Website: ulta-beauty
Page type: customer-info-address
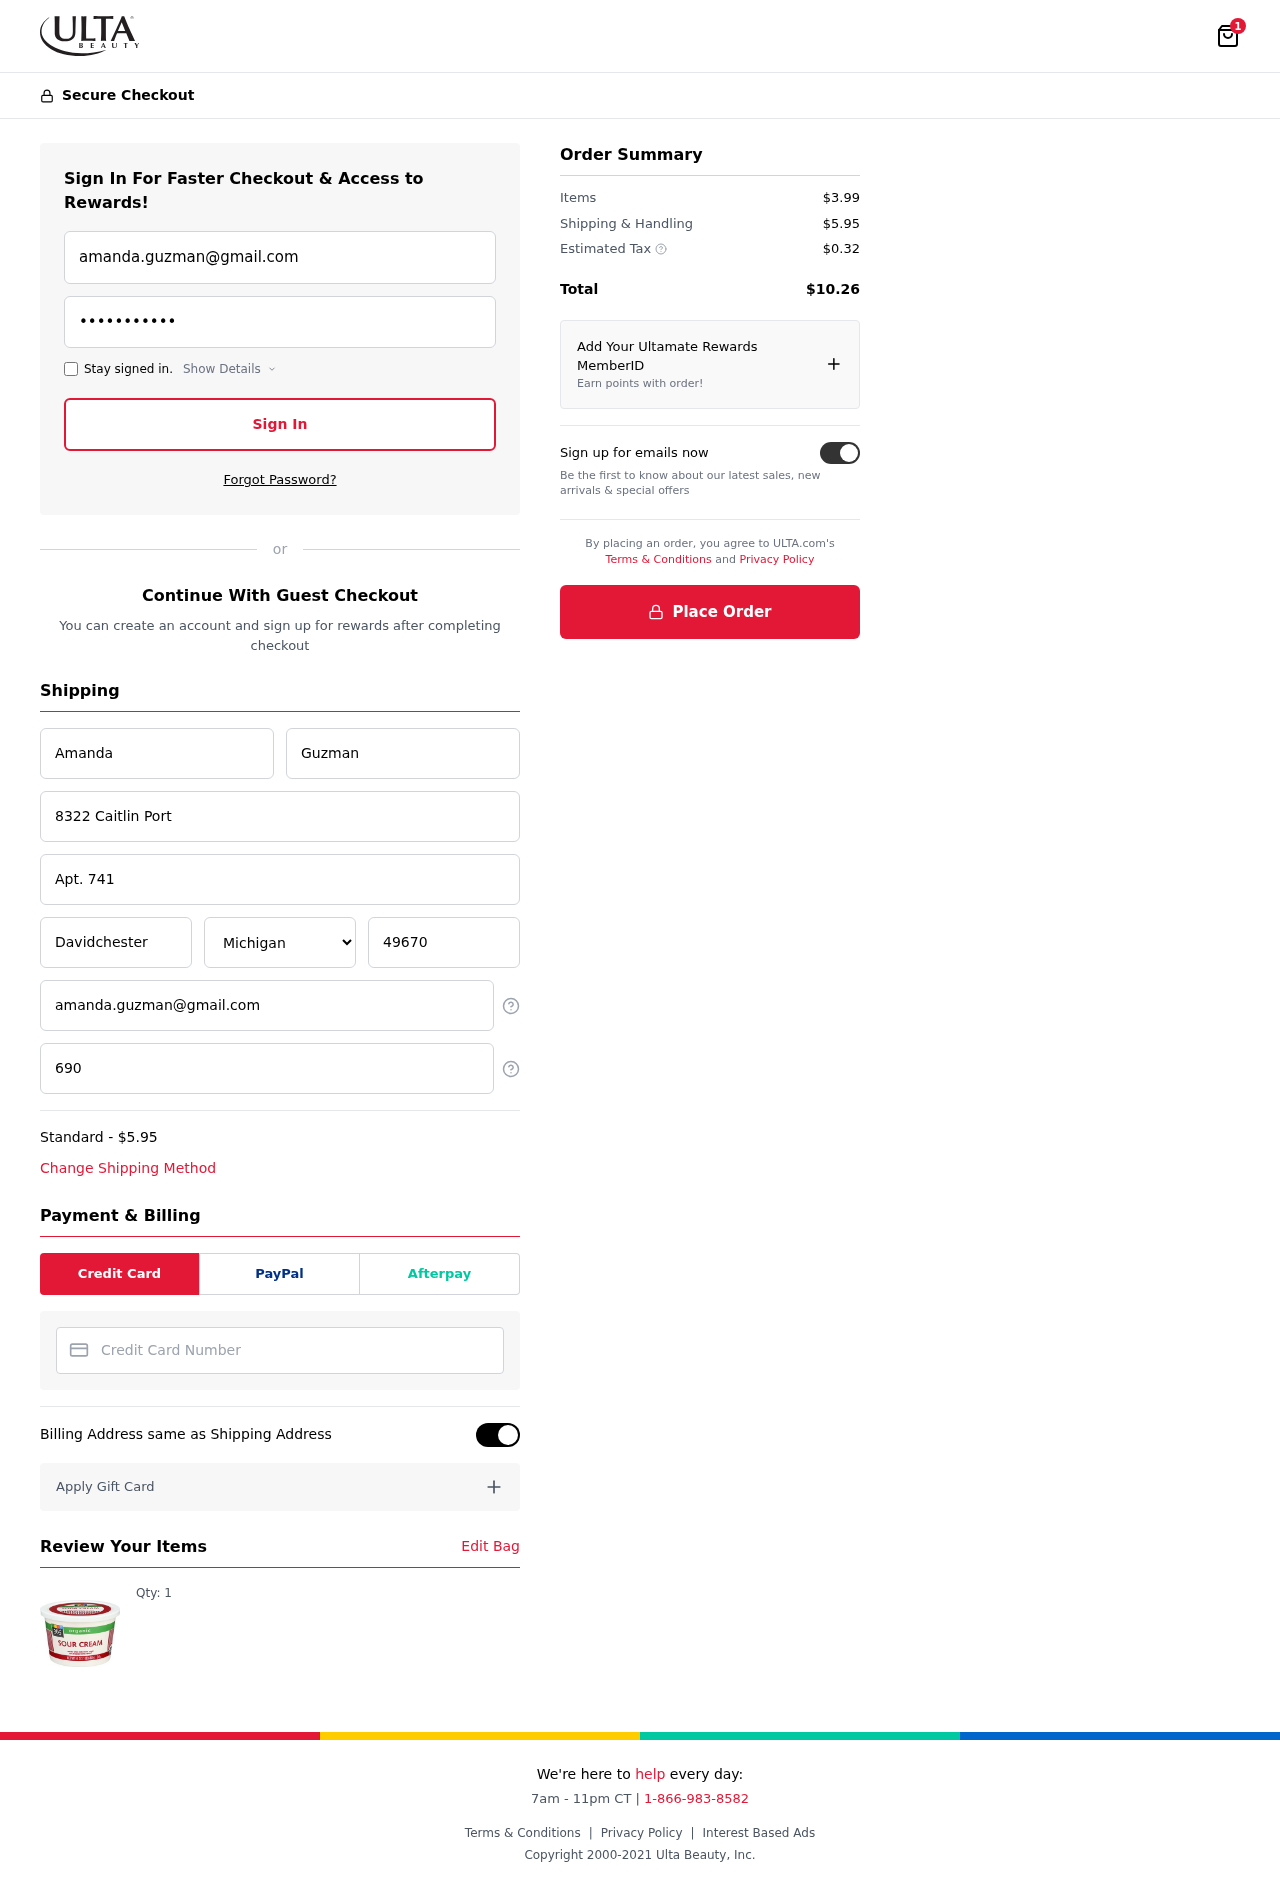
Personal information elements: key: PII_CARD_NUMBER
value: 3465 6684 5347 585
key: PII_CITY
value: Davidchester
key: PII_EMAIL
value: amanda.guzman@gmail.com
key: PII_FIRSTNAME
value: Amanda
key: PII_LASTNAME
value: Guzman
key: PII_PHONE
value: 6902676176
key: PII_POSTCODE
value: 49670
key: PII_STATE
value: Michigan
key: PII_STREET
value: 8322 Caitlin Port
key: PII_STREET2
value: Apt. 741
Product elements: key: PRODUCT1_QUANTITY
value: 1
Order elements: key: ORDER_NUM_ITEMS
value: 1
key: ORDER_SHIPPING_COST
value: $5.95
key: ORDER_ITEMS_TOTAL
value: $3.99
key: ORDER_SHIPPING_COST2
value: $5.95
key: ORDER_TAX
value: $0.32
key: ORDER_TOTAL
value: $10.26